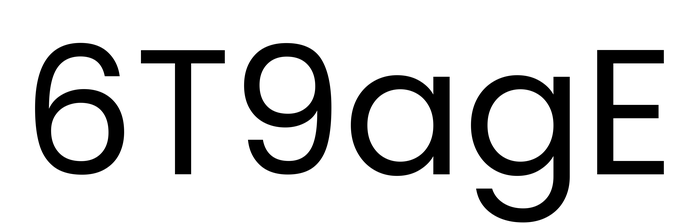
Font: Poppins-Regular